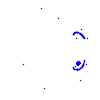
Particle: proton